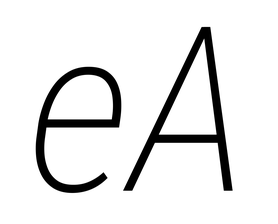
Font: Roboto-Italic_Condensed_ExtraLight_Italic